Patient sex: F
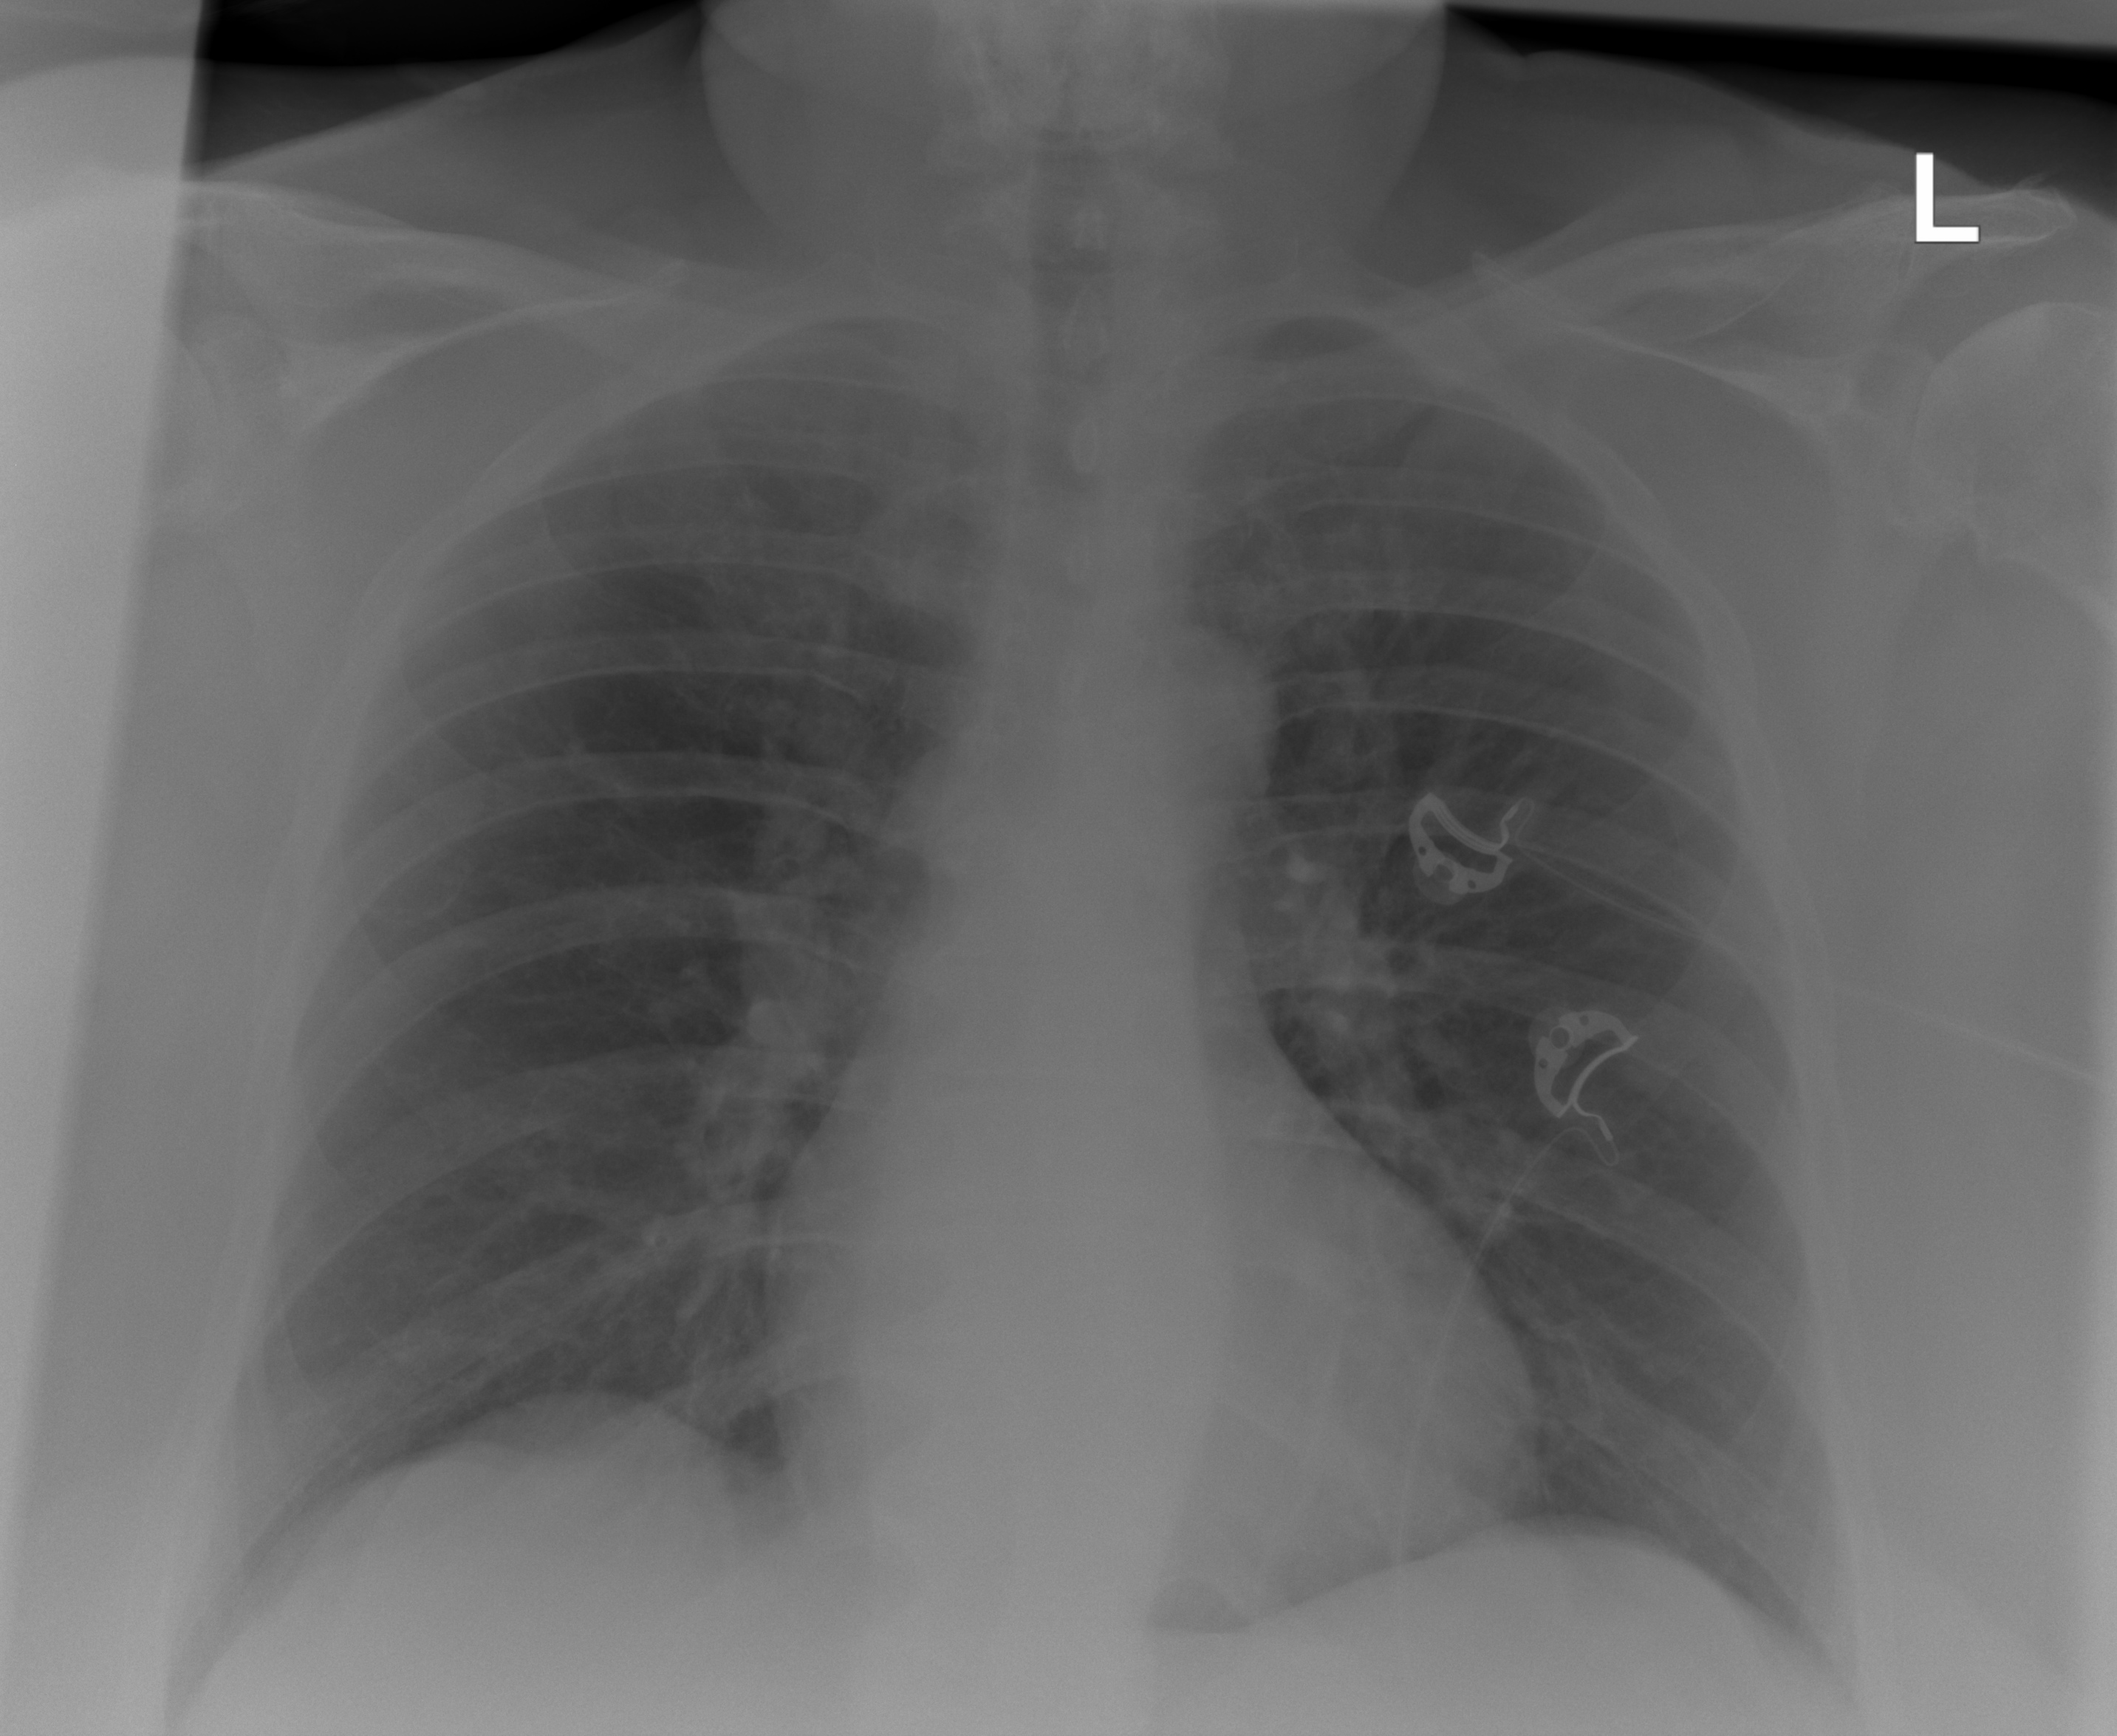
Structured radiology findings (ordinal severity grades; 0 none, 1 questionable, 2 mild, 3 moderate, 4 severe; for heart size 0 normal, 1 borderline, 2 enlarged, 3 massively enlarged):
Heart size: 0
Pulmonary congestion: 2
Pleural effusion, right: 0
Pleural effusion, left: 0
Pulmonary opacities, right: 0
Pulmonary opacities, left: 0
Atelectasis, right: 0
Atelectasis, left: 0